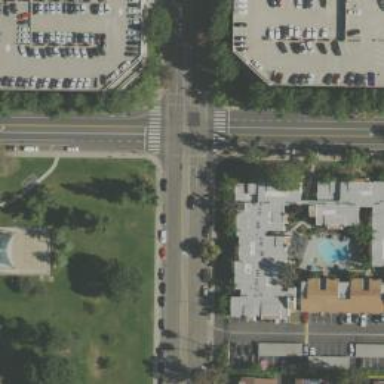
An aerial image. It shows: Secondary road with separate asphalt sidewalks.